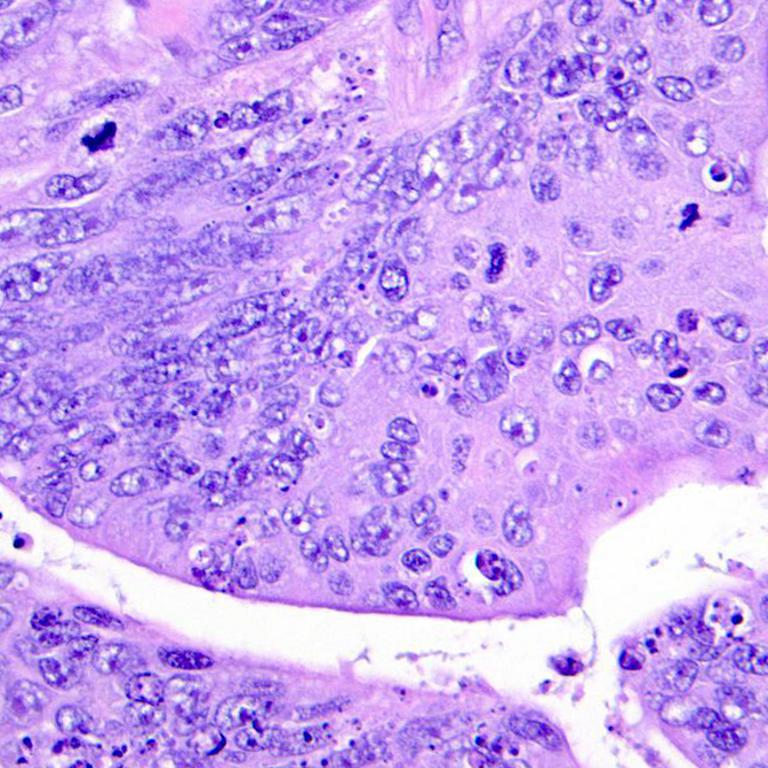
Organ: colon
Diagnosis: adenocarcinomas